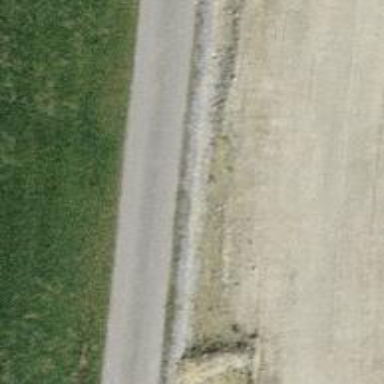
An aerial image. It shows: Paved track with grade 1 tracktype.